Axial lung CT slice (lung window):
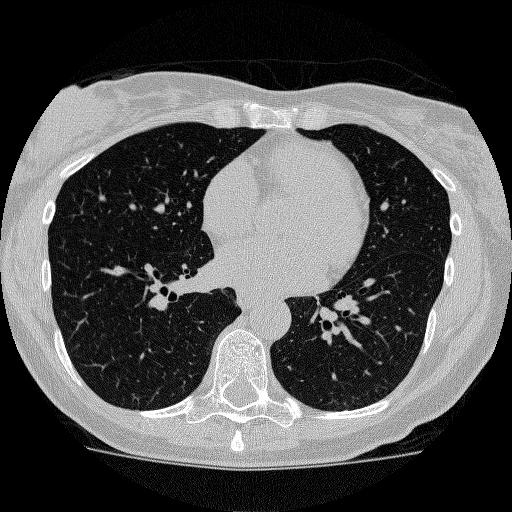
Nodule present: no